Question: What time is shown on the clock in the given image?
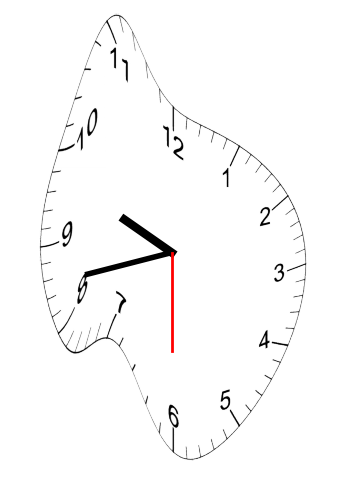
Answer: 09:42:30